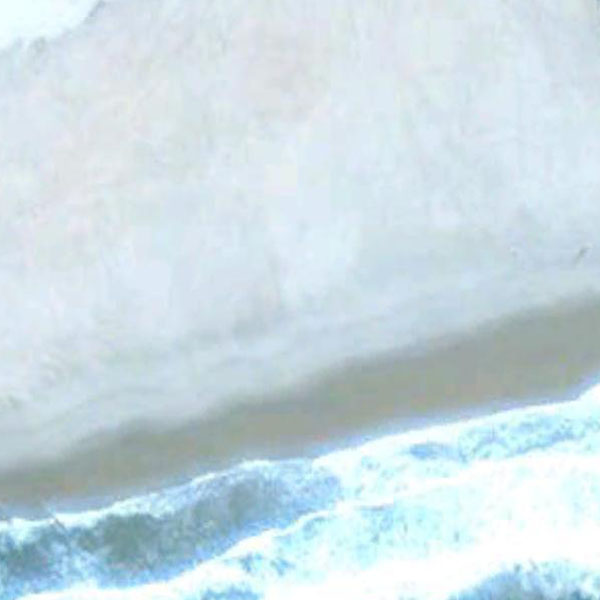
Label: Beach